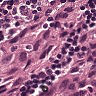
Metastatic tissue present: yes